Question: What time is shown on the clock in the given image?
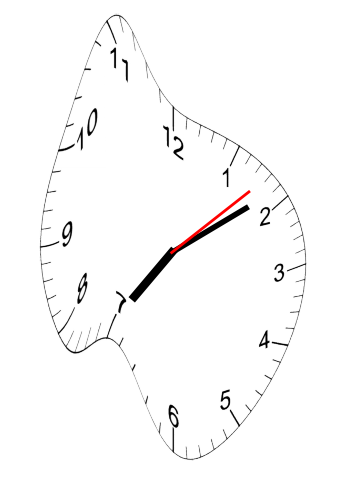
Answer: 07:09:08